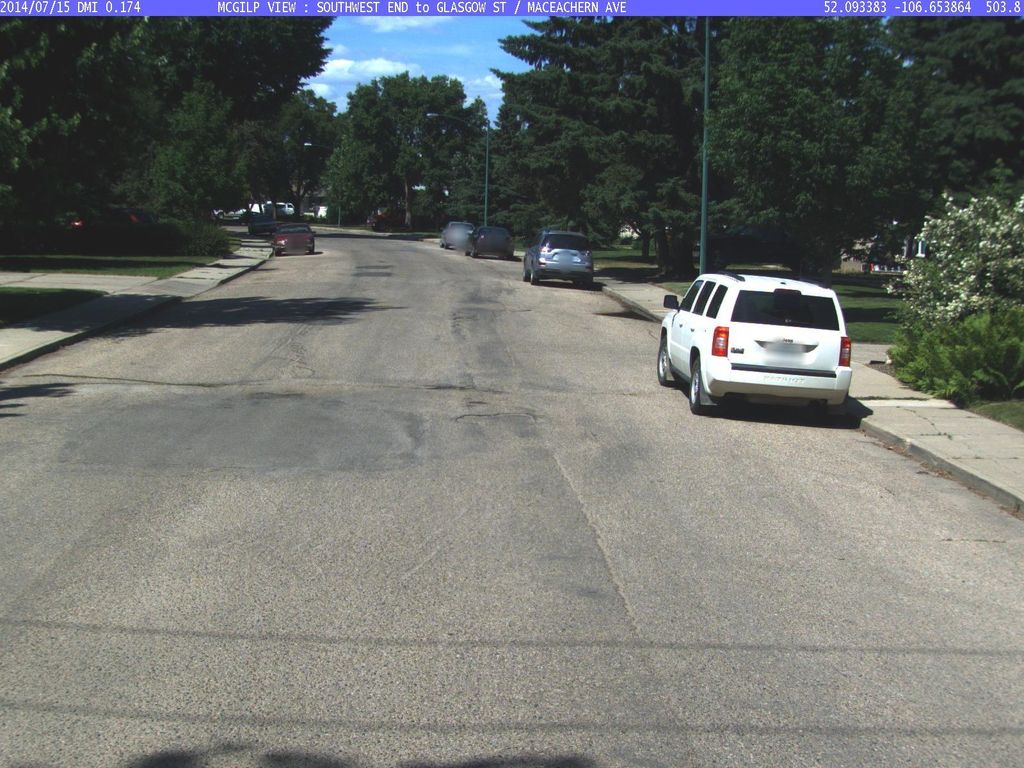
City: saskatoon